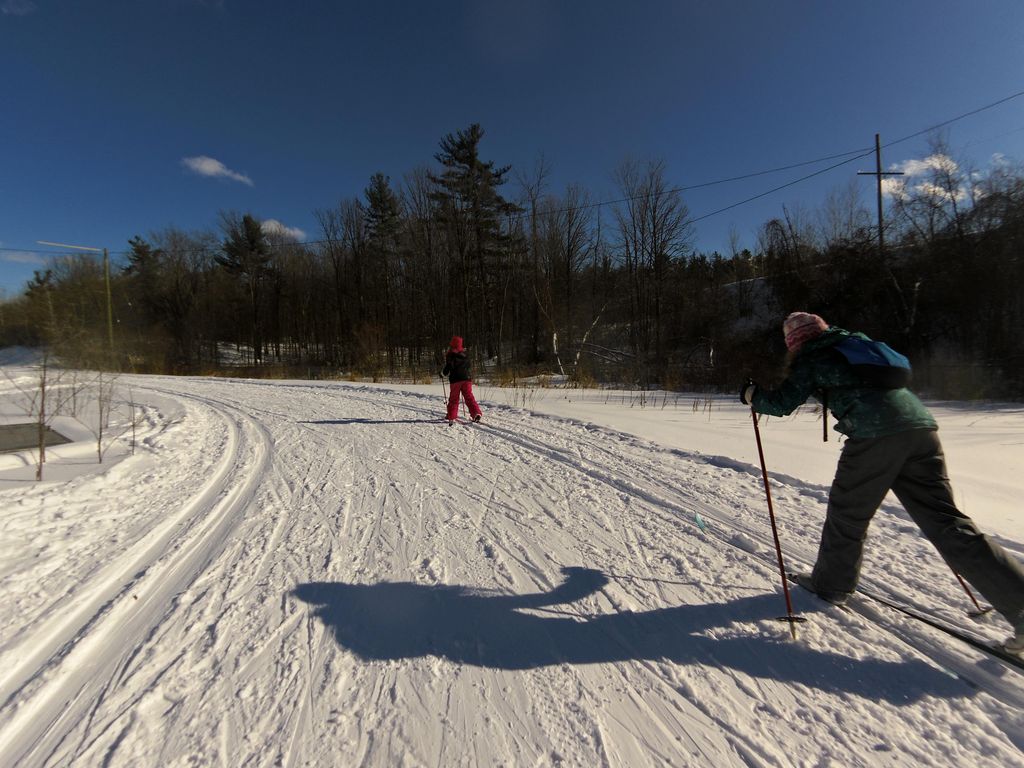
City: ottawa-gatineau